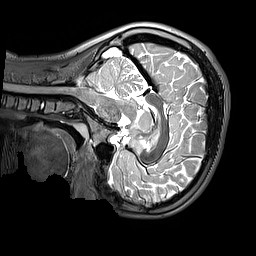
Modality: T2w
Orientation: sagittal
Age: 12
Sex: male
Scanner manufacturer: siemens
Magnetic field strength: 3 T
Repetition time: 3.2 s
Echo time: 0.408 s